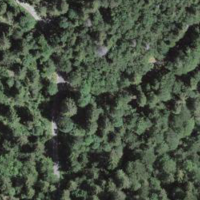
EUNIS habitat code: 43
Species observed at this site:
Fragaria vesca
Rubus saxatilis